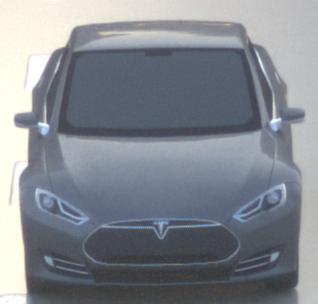
Make: Tesla
Model: Model S 60
Detailed model: Model S
Model produced from: 2013/10
Model produced until: 2014/10
Doors: 5
Color: gray
Road condition: wet road
Daytime: sunrise or sunset
Contrast: low contrast